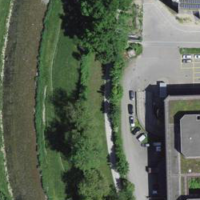
EUNIS habitat code: 55
Species observed at this site:
Corvus corone
Motacilla cinerea
Cyanistes caeruleus
Alcedo atthis
Anas platyrhynchos
Sturnus vulgaris
Fringilla coelebs
Buteo buteo
Turdus merula
Chroicocephalus ridibundus
Parus major
Erithacus rubecula
Mergus merganser
Milvus milvus
Regulus regulus
Cinclus cinclus
Columba livia
Picus viridis